Question: I am trying to rectify an image using a perspective warp in OpenCV and Python. I know the orientation of the camera (X, Y, Z angles) in reference the plane that needs warping. I know that the easiest method is to compute a homography matrix based on known points, however I am trying to do the same thing when that information is not available. The code which I am working with creates a rotational matrix then combines the translational and intrinsic matrices. Currently the code only works with manipulations to the z axis. Any manipulation of the x and y axis results in weird distortion of the image. I am basing my code off the answer at the bottom of the following post: <URL>
Attached is the original image and a warped image from the standard homography method.

'''
from numpy import *
import cv
x = float(0)
y = float(5)
z = float(0)
f = 1
im = cv.LoadImage("Homography_test.jpg")
cv.NamedWindow("Distorted")
cv.NamedWindow("undistorted")
h, w = cv.GetSize(im)
x1 = x * (pi / 180)
y1 = y * (pi / 180)
z1 = z * (pi / 180)
# Create a rotation matrix
R_array = array([[x1], [y1], [z1]])
R_Vec = cv.fromarray(R_array)
R = cv.CreateMat(3, 3, cv.CV_64FC1)
cv.Rodrigues2(R_Vec, R)
#Create and combine with translation matrix
Trans_Mat = array([[[1], [0], [-w/2]],
[[0], [1], [-h/2]],
[[0], [0], [1]]])
Trans_Mat2 = cv.fromarray(Trans_Mat)
R_T_Mat = dot(R, Trans_Mat2)
#Create and combine with camera matrix
Intrinsic_Mat = array([[[f], [0], [w/2]],
[[0], [f], [h/2]],
[[0], [0], [1]]])
Int_Mat = cv.fromarray(Intrinsic_Mat)
H = dot(Int_Mat, R_T_Mat)
H2 = cv.fromarray(H)
persp = cv.CreateImage(cv.GetSize(im), cv.IPL_DEPTH_8U, 3)
cv.WarpPerspective(im, persp, H2)
cv.ShowImage("Distorted", im)
cv.ShowImage("undistorted", persp)
cv.WaitKey(0)
cv.DestroyWindow("Distorted")
cv.DestroyWindow("undistorted")
'''
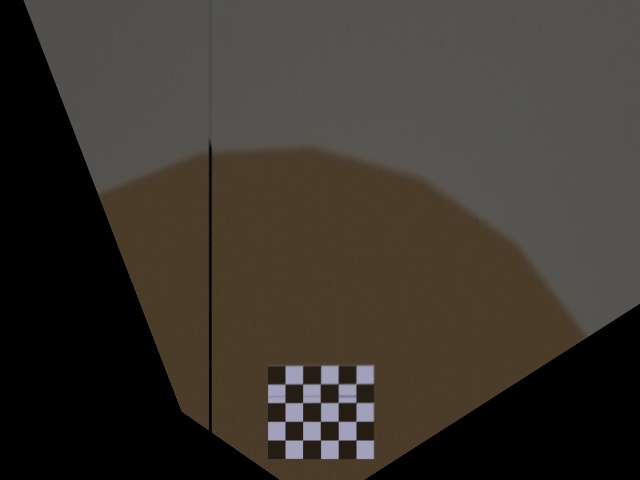
Answer: you seem to be missing step 4 from my solution which was "move the image down the z axis" the line I used to do that was.
'''
//4
trans(2,2) += image.rows;
'''
I chose image.rows arbitrarily, it gave a good sense of scale to the rotation I used in the example. Since you are not doing that your z coord is fixed at 1. I would imagine that is the cause of the distortion when you rotate around x and y, essentially since the image is so close to the camera when it rotates around x or y the perspective distortion is massive. The larger the translation down the z axis the smaller the distortion should appear. If you don't want the image to shrink as it moves down the z axis, just increase your focal length as well. You might notice in my example I set my focal length to be image.rows.